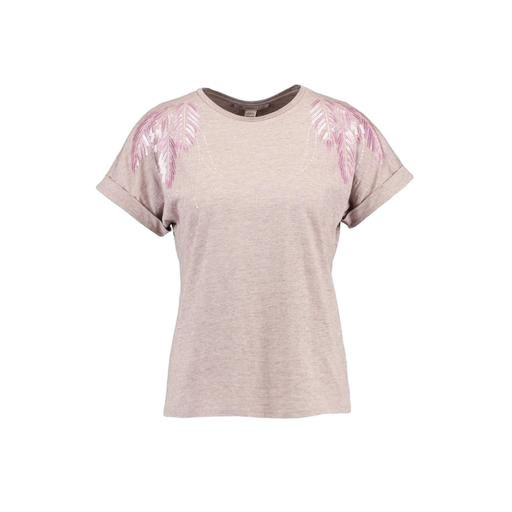
purple swing t-shirt only macy, pink printed studded t-shirt only macy, purple printed lace-yoke t-shirt only macy, white background